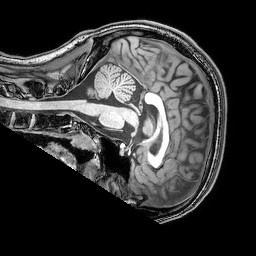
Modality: T1w
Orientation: sagittal
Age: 22
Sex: male